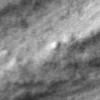
Label: no_change